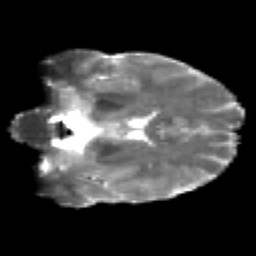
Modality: T2w
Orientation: coronal
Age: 27
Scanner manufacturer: siemens
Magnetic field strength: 3 T
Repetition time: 2.2 s
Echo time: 0.084 s